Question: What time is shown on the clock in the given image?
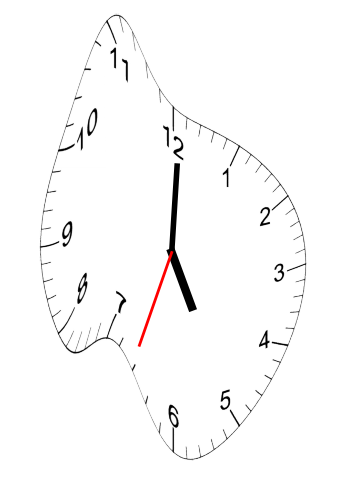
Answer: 05:00:33